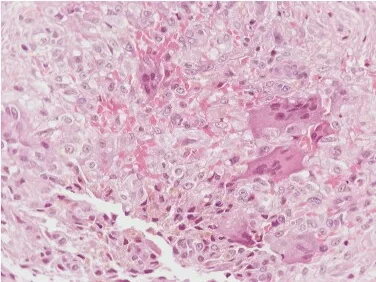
Ovoid and round neoplastic cells intermixed with osteoclast-like giant cells and hemosiderin deposition (B). . Hematoxylin-eosin, x200).
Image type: pathology (h&e)